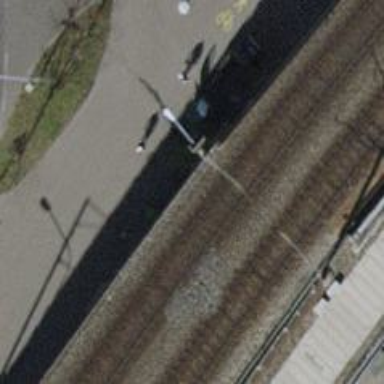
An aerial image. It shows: Viaduct bridge with single electrified rail track featuring contact line.